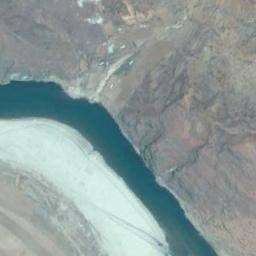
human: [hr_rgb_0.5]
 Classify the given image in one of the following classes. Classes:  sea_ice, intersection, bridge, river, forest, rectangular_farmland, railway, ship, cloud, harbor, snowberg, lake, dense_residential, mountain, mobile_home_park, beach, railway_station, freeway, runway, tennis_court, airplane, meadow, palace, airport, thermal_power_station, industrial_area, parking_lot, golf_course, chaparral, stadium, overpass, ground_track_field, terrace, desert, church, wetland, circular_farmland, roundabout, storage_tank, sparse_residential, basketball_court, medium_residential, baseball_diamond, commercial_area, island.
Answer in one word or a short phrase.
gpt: river